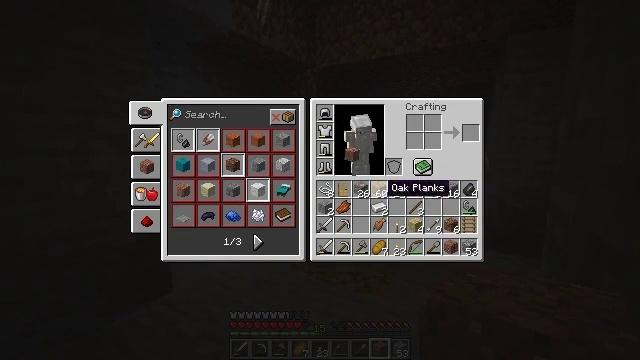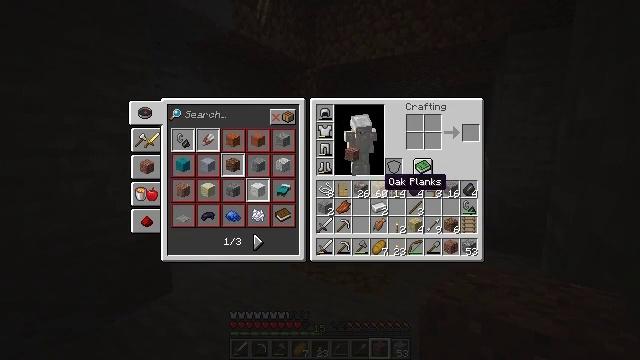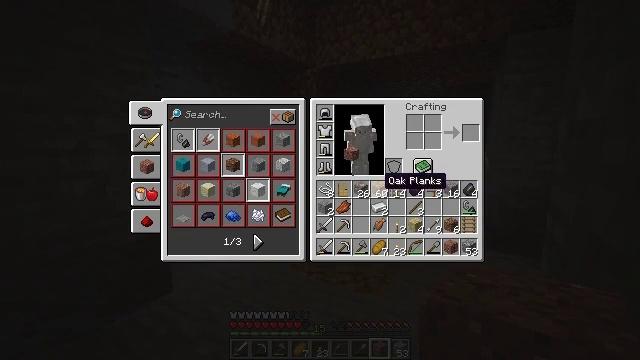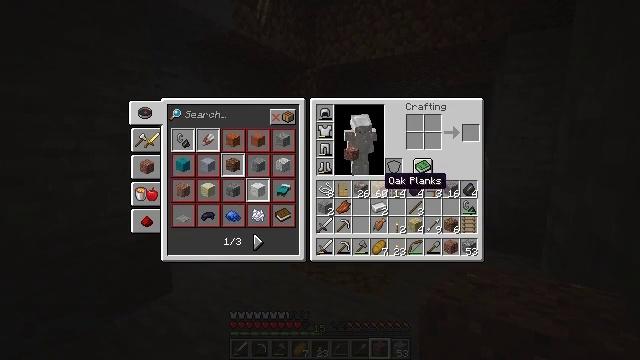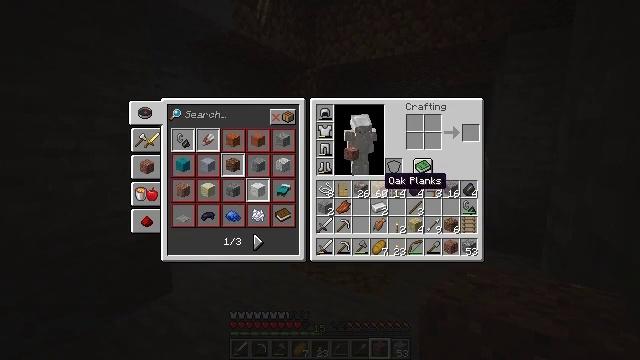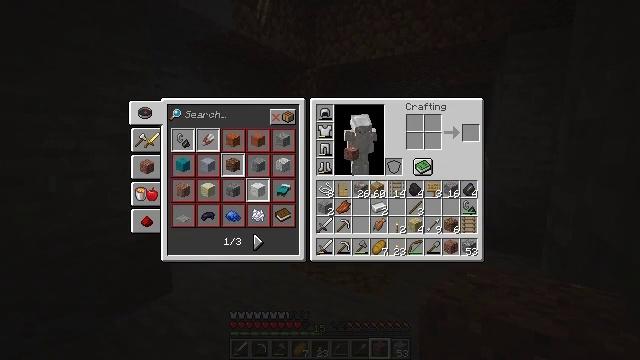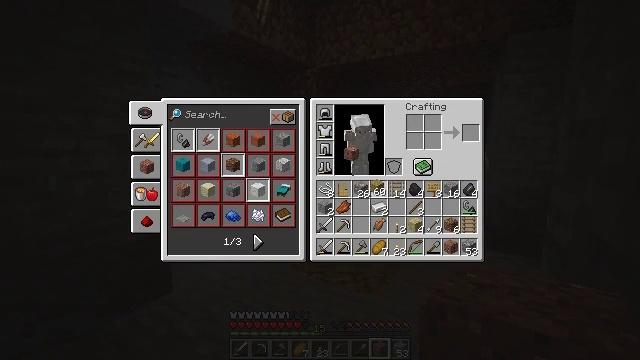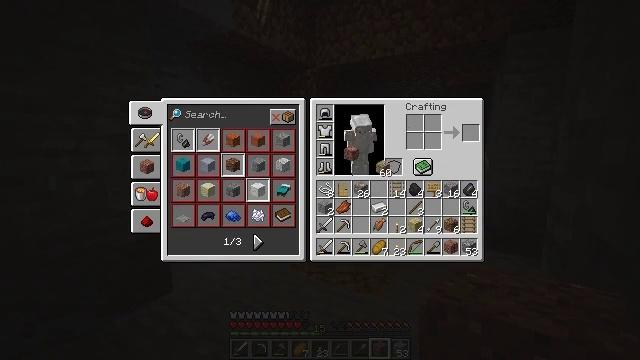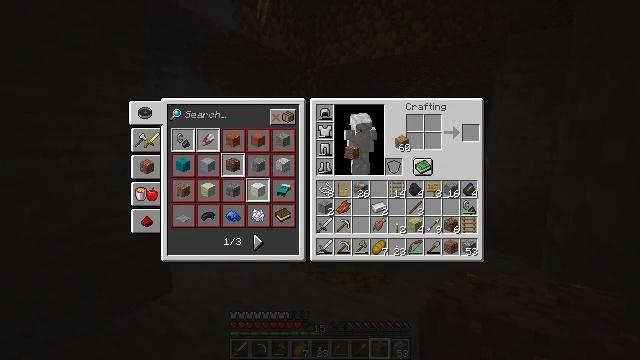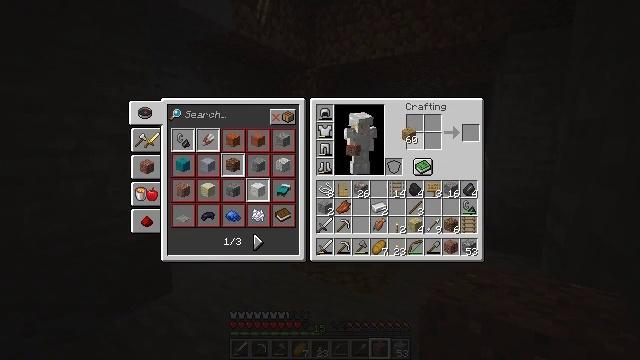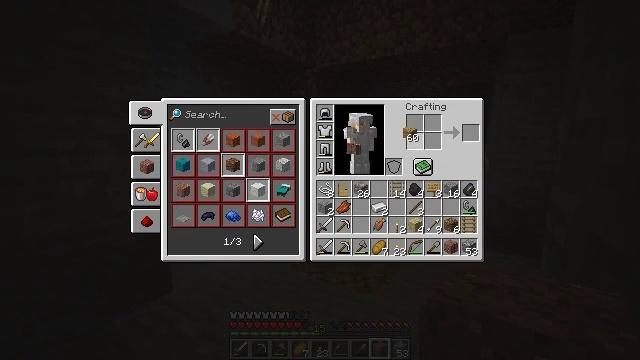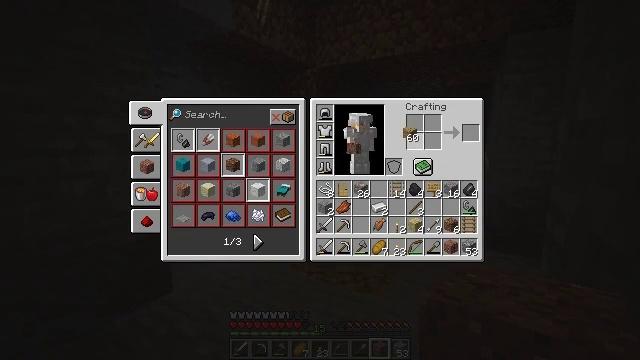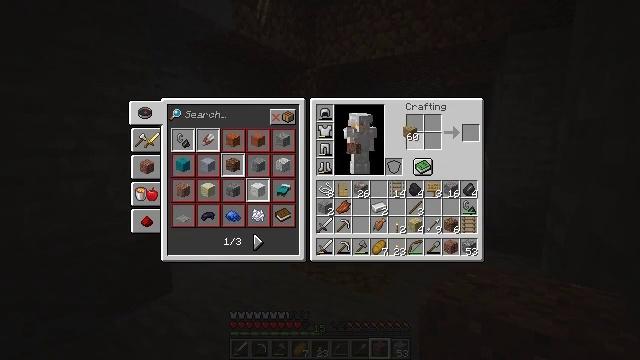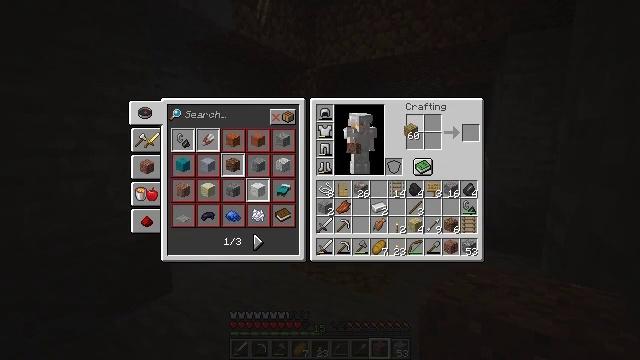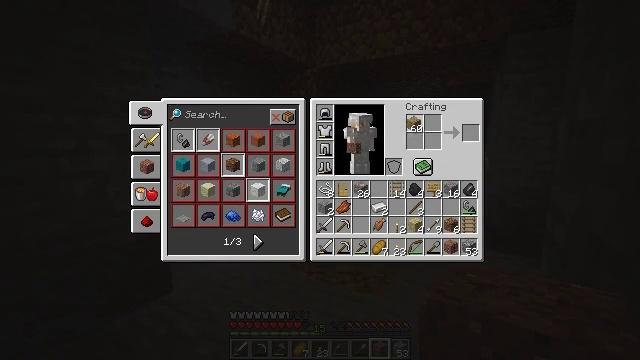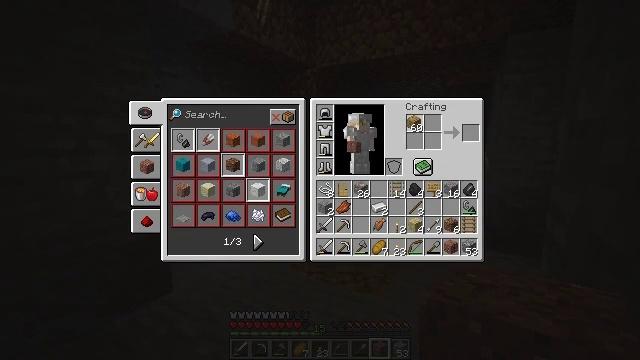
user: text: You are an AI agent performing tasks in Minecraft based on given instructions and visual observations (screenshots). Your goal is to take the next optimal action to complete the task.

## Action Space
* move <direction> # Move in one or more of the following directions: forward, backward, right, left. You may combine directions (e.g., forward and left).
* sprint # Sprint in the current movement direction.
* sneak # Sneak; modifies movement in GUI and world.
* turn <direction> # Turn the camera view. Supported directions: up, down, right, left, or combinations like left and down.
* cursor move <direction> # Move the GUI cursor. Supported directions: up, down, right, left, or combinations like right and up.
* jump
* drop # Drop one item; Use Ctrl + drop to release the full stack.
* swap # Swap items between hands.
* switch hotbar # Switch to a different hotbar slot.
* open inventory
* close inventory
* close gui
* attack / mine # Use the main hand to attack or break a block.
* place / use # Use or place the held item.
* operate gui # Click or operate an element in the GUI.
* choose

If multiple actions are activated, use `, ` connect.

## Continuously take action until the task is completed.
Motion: motion action
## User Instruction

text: Open inventory and craft the crafting table with planks.
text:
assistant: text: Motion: no_op
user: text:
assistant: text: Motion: no_op
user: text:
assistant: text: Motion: no_op
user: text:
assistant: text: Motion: no_op
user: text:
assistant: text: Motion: attack / mine
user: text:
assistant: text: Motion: attack / mine
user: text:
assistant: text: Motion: turn up
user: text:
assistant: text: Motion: turn right and up
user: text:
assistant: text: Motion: turn right and up
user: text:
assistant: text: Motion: no_op
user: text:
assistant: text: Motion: no_op
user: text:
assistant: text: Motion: no_op
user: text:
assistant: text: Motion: no_op
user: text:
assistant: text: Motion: turn up
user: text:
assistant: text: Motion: no_op
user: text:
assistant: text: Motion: attack / mine
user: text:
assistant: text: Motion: attack / mine
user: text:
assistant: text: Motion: attack / mine
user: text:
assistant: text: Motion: attack / mine
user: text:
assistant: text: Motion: attack / mine
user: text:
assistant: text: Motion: attack / mine
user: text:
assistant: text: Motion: attack / mine
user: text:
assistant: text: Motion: attack / mine
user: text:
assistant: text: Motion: attack / mine
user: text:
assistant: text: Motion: attack / mine
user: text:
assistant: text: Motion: attack / mine
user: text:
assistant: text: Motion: attack / mine
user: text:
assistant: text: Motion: attack / mine
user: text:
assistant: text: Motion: attack / mine
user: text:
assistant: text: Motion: attack / mine